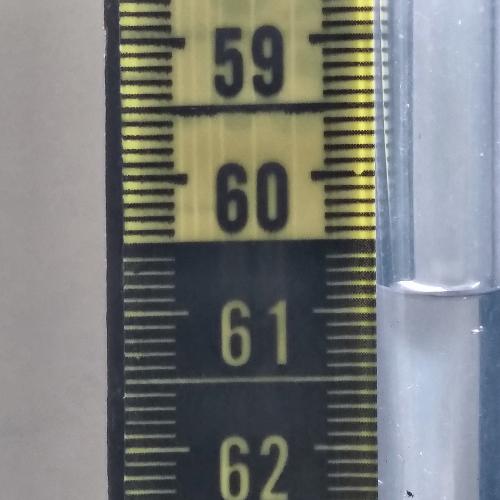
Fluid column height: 60.9 cm